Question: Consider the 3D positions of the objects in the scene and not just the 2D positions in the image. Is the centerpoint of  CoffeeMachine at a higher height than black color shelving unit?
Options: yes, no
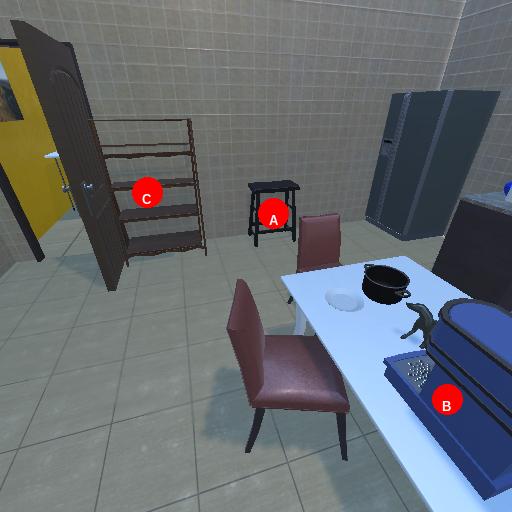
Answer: yes